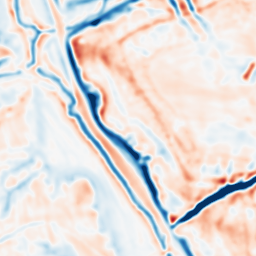
Category: multiscale
Decomposition family: dog_multiscale
Decomposition parameters: sigma_ratio: 1.4
n_scales: 3
base_sigma: 2
Upsampling method: quartic
Upsampling parameters: scale: 8
Upsampling scale: 8